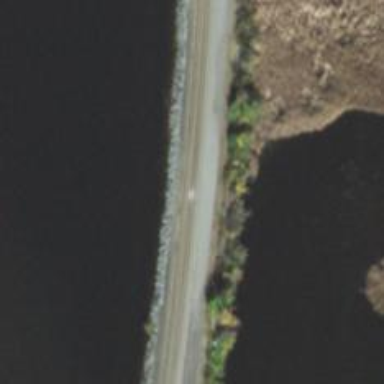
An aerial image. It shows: Railway tracks on embankment.